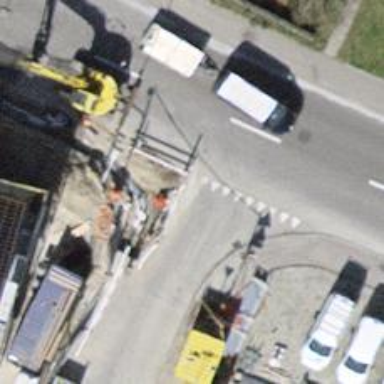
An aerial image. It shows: Unmarked crossing on asphalt footway.